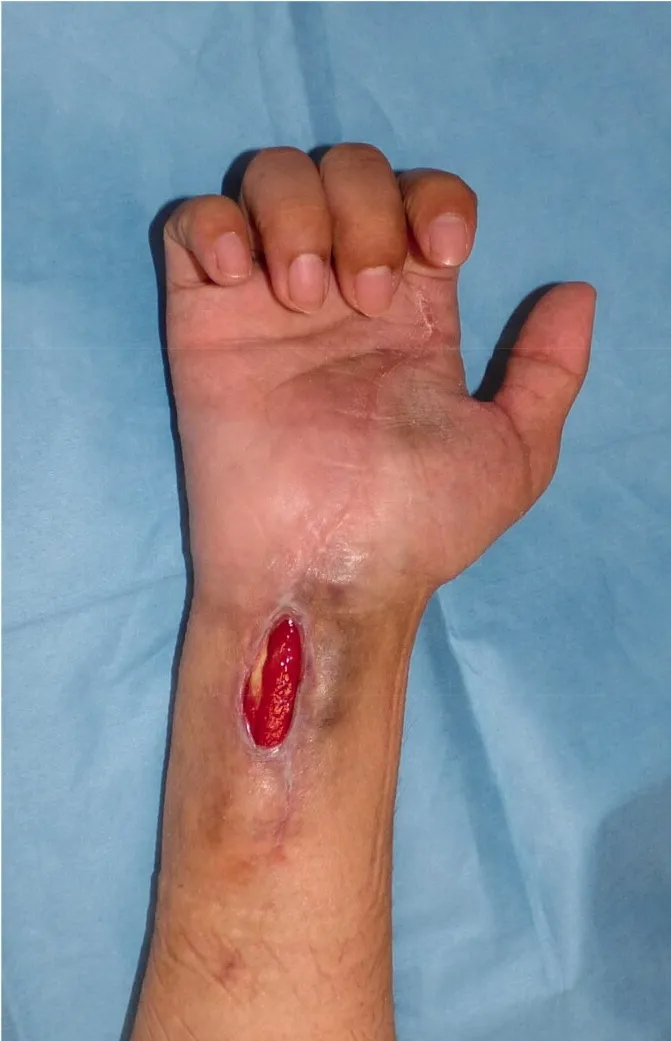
Appearance of the right wrist in the first visit to our outpatient clinic.
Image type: medical_photograph (other_medical_photograph)